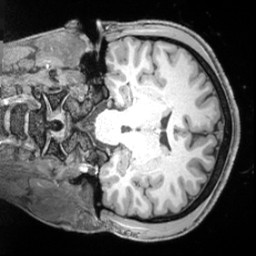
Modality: T1w
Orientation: coronal
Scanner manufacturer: siemens
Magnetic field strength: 3 T
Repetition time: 2.55 s